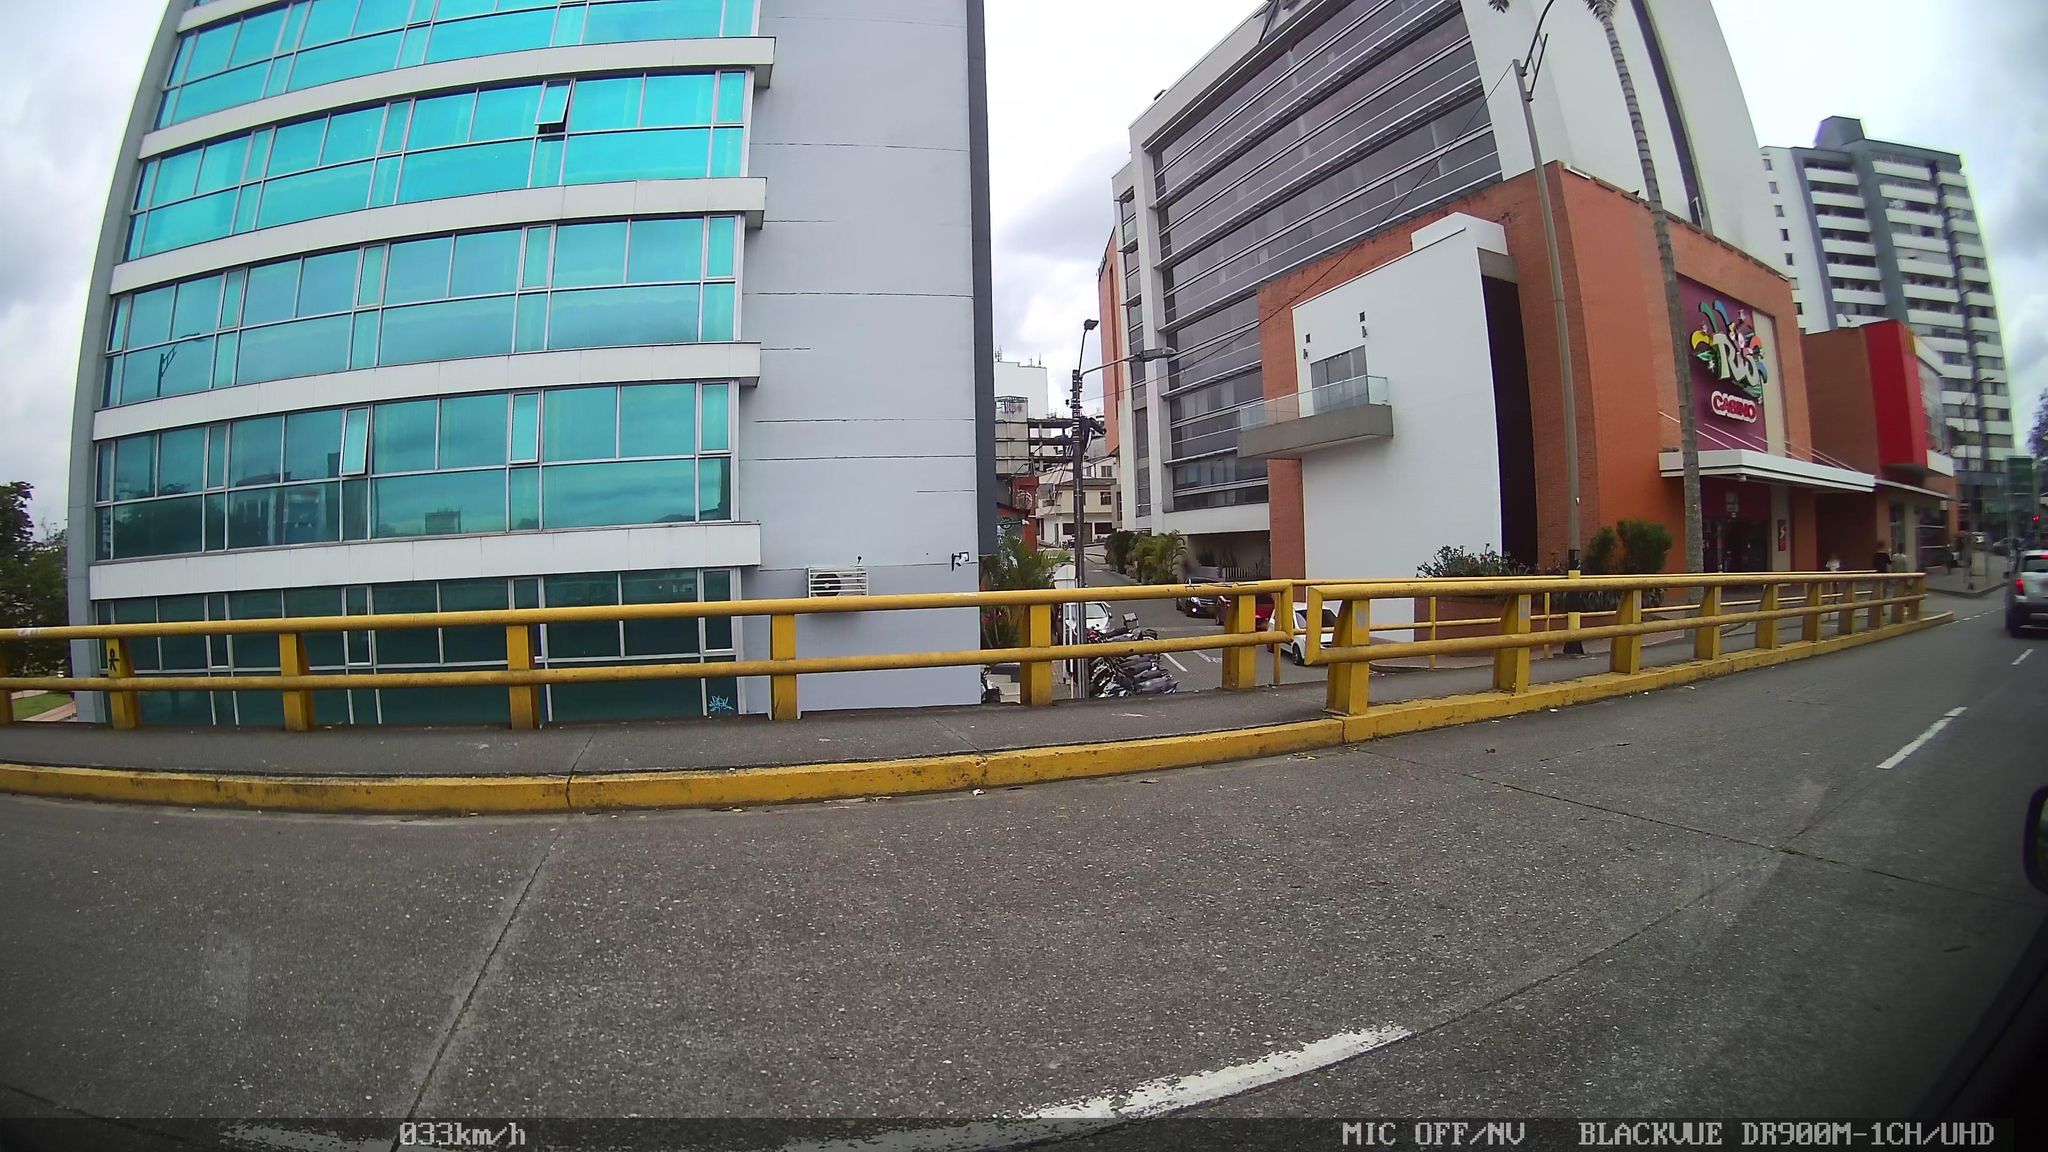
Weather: clear
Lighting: day
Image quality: good
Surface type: driving surface
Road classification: secondary_link, secondary
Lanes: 2
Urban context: urban centre
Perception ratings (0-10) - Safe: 4.85, Lively: 8.54, Beautiful: 5.53, Boring: 3.39, Depressing: 8.14, Wealthy: 3.37